Interaction volume radius: 5 \u00c5
Interaction volume height: 10 \u00c5
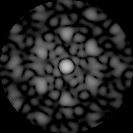
Disorder parameter: 0.4679